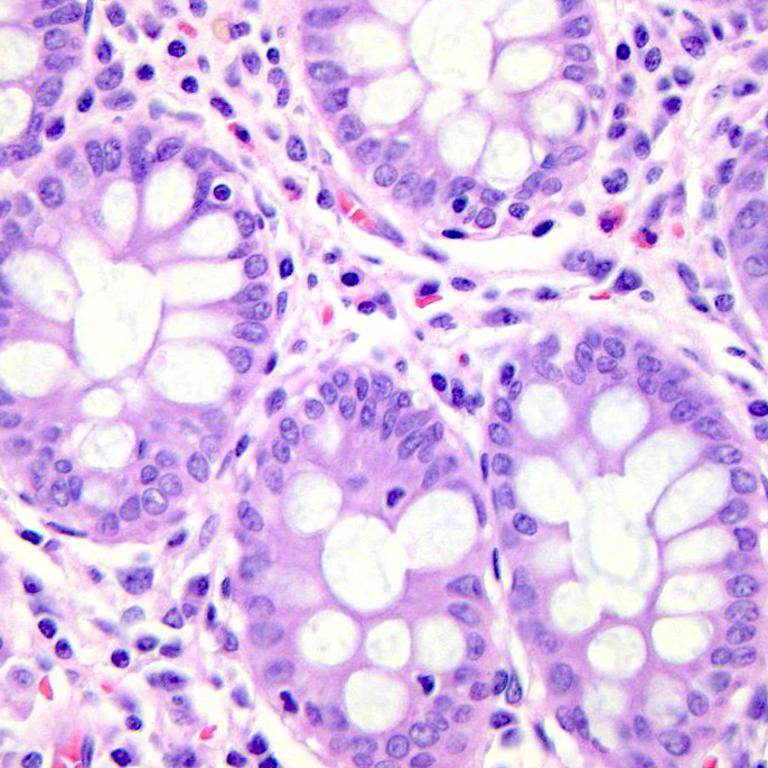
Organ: colon
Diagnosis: benign